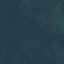
Label: Forest